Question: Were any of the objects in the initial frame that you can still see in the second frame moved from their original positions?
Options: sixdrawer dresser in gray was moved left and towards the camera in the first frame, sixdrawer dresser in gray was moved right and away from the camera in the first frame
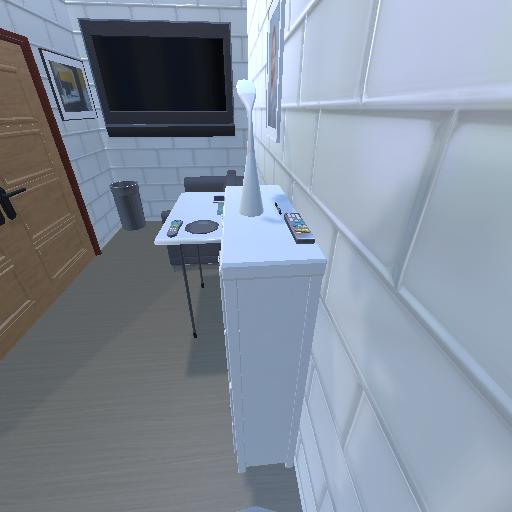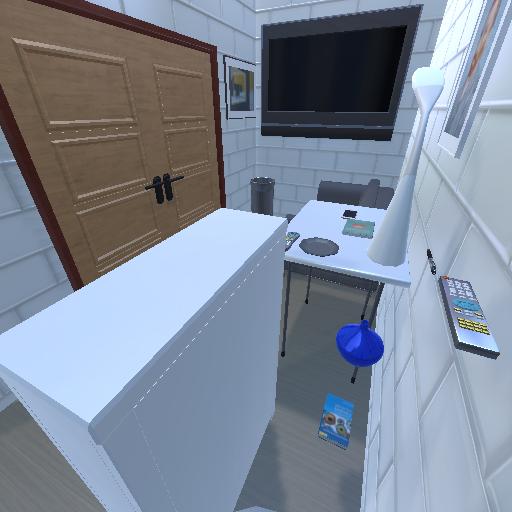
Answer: sixdrawer dresser in gray was moved left and towards the camera in the first frame